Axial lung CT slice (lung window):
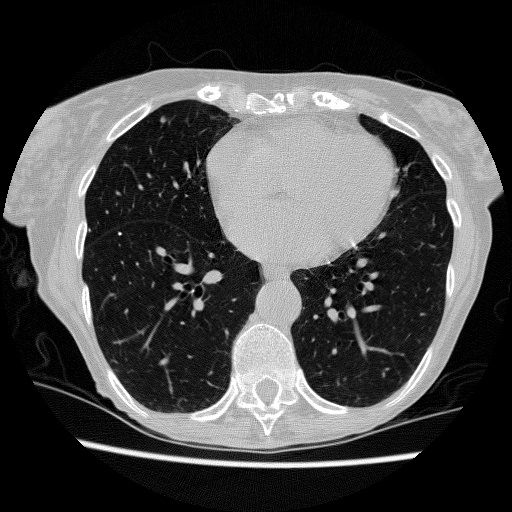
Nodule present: yes
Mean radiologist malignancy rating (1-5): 3